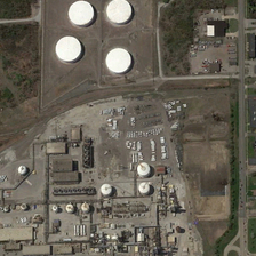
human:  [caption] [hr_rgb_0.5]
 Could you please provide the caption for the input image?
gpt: Four large storage tanks, close to several buildings with parking lots.

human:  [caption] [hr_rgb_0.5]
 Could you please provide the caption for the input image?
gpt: Four large tanks are located near several buildings with parking lots.

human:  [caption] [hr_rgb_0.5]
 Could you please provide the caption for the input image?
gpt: Four large reservoirs, close to several buildings with parking lots.

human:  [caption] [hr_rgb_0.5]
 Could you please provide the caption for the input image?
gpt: Four large oil storage tanks are close to several buildings with parking lots.

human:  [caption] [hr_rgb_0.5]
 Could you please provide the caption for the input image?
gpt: Four large storage tanks are located near several buildings and have parking lots.